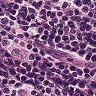
Metastatic tissue present: yes